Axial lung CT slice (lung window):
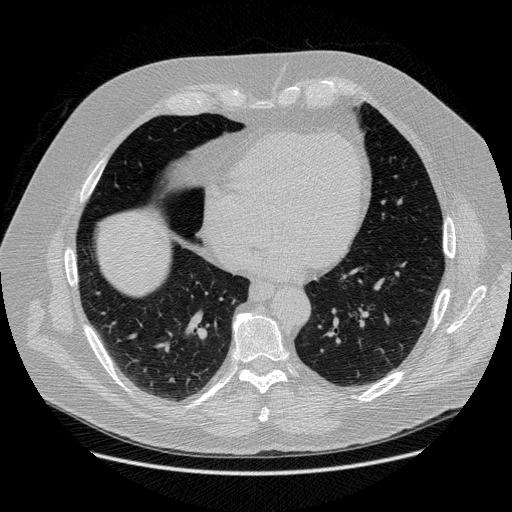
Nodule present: no